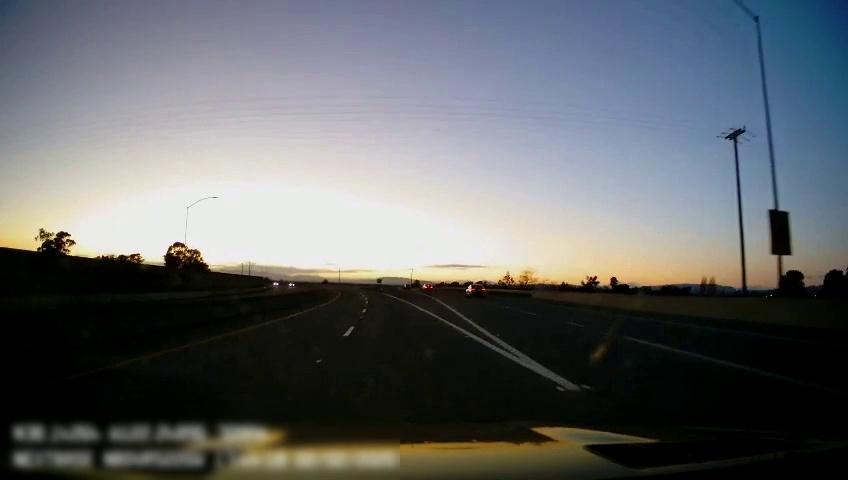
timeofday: Dusk/Dawn/Twilight
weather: Sunny
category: Drivable Space
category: Vehicles | Car
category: Vehicles | Car
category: Lanes | Current Lane
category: Lanes | Current Lane
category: Lanes | Current Lane
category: Lanes | Alternate Lane
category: Lanes | Alternate Lane
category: Lanes | Alternate Lane